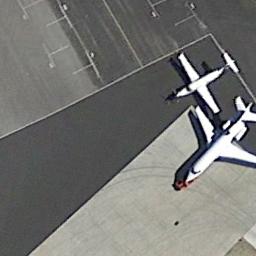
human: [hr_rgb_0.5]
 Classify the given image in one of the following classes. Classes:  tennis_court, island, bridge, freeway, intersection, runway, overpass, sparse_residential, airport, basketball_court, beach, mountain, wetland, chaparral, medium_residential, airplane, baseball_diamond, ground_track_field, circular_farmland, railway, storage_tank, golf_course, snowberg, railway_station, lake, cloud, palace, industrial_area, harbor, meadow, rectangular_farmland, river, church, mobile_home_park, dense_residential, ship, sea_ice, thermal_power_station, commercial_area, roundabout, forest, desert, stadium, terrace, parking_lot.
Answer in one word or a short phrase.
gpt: airplane